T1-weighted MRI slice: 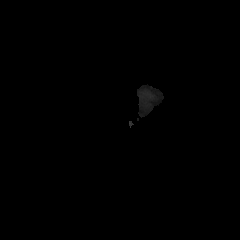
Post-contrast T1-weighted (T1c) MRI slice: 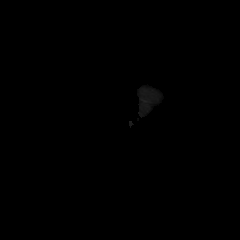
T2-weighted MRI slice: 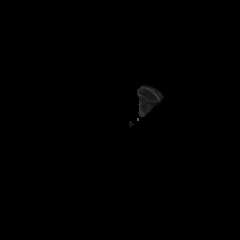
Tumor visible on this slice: no